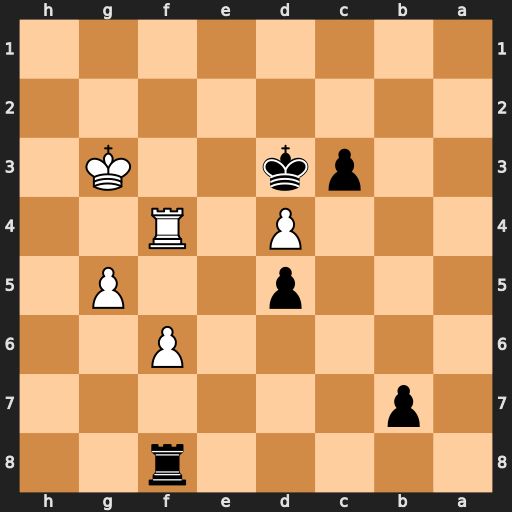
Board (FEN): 5r2/1p6/5P2/3p2P1/3P1R2/2pk2K1/8/8
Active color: b
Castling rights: -
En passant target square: -
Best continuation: c2 Rf3+ Kxd4